Aerial crown-view tile of a tropical tree (Barro Colorado Island, Panama), acquired 20250818:
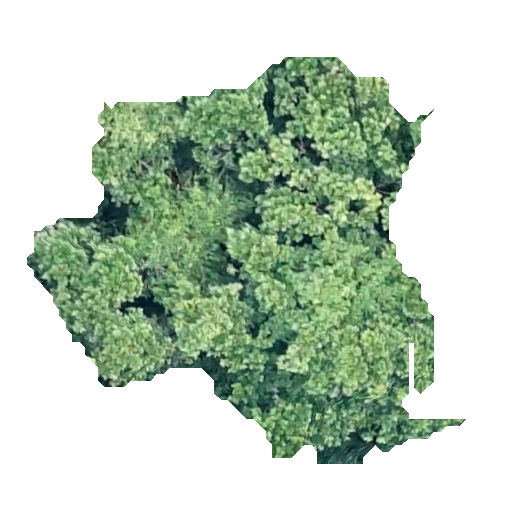
Species: Anacardium excelsum
GBIF accepted scientific name: Anacardium excelsum
Crown area: 157.937 m²